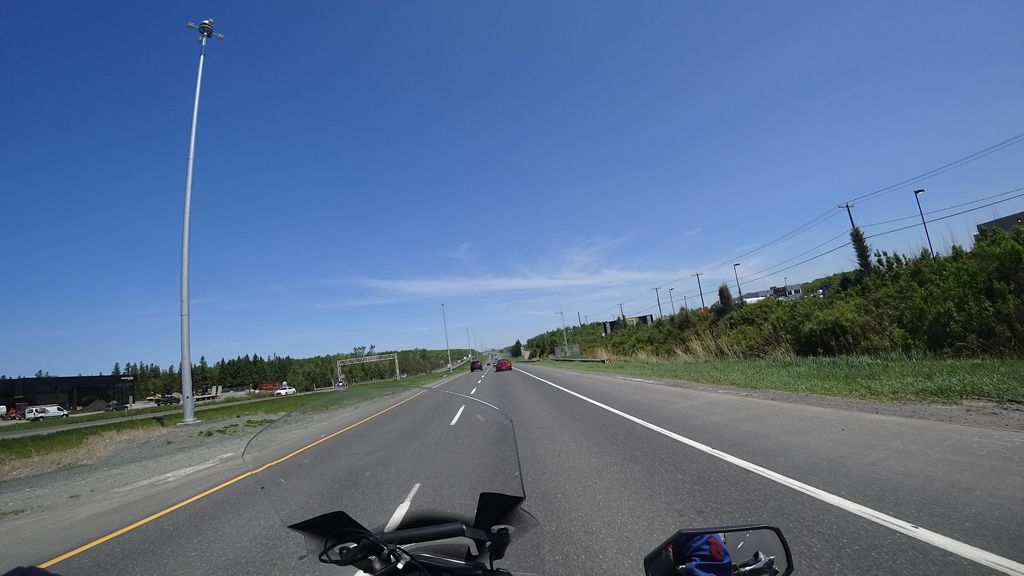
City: quebec_city